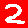
Digit: 2